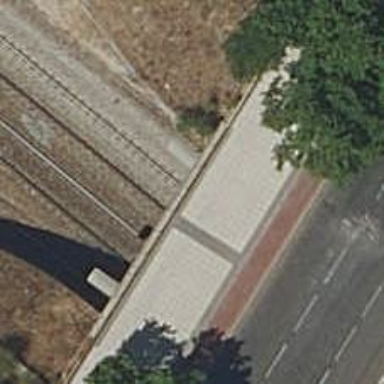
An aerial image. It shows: Railway tunnel with overhead electrified contact lines.